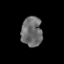
Tissue: prostate
Cell type: T cells
Senescence score: 0.2684
Nuclear area (px): 613
Mean DAPI intensity: 108.382